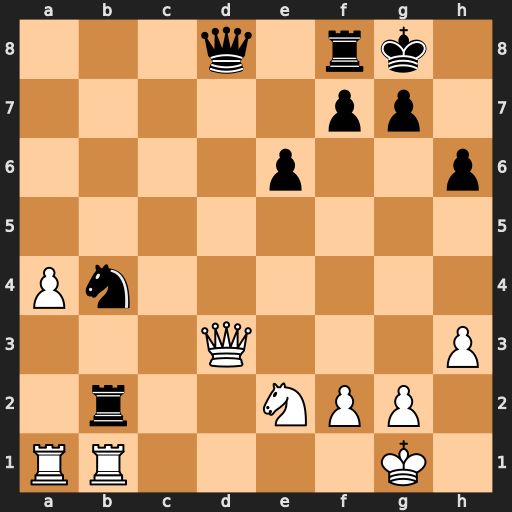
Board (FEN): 3q1rk1/5pp1/4p2p/8/Pn6/3Q3P/1r2NPP1/RR4K1
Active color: w
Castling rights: -
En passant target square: -
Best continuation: Qxd8 Rxb1+ Rxb1 Rxd8 Rxb4